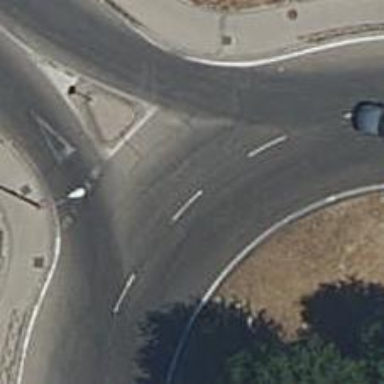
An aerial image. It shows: Secondary road leading to roundabout.